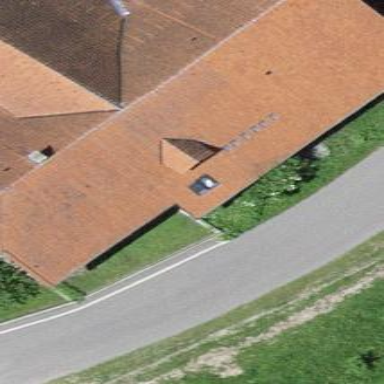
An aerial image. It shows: Farm building.